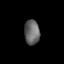
Tissue: lung
Cell type: Others
Senescence score: 0.2203
Nuclear area (px): 372
Mean DAPI intensity: 102.263